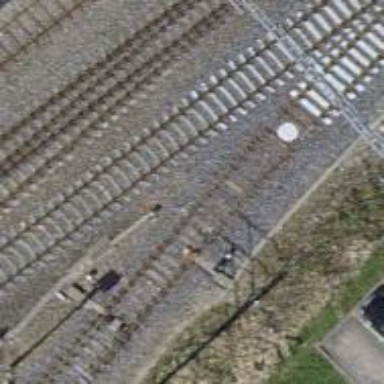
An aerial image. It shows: Wedge is used for the railway derail.